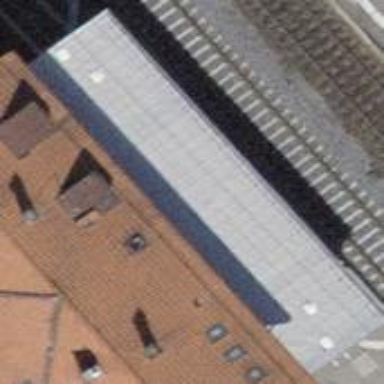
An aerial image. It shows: View of roof of building.